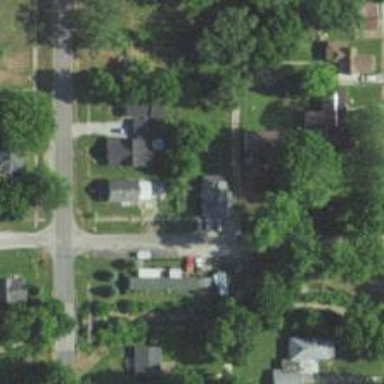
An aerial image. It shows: Alley classified as service road.